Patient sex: F
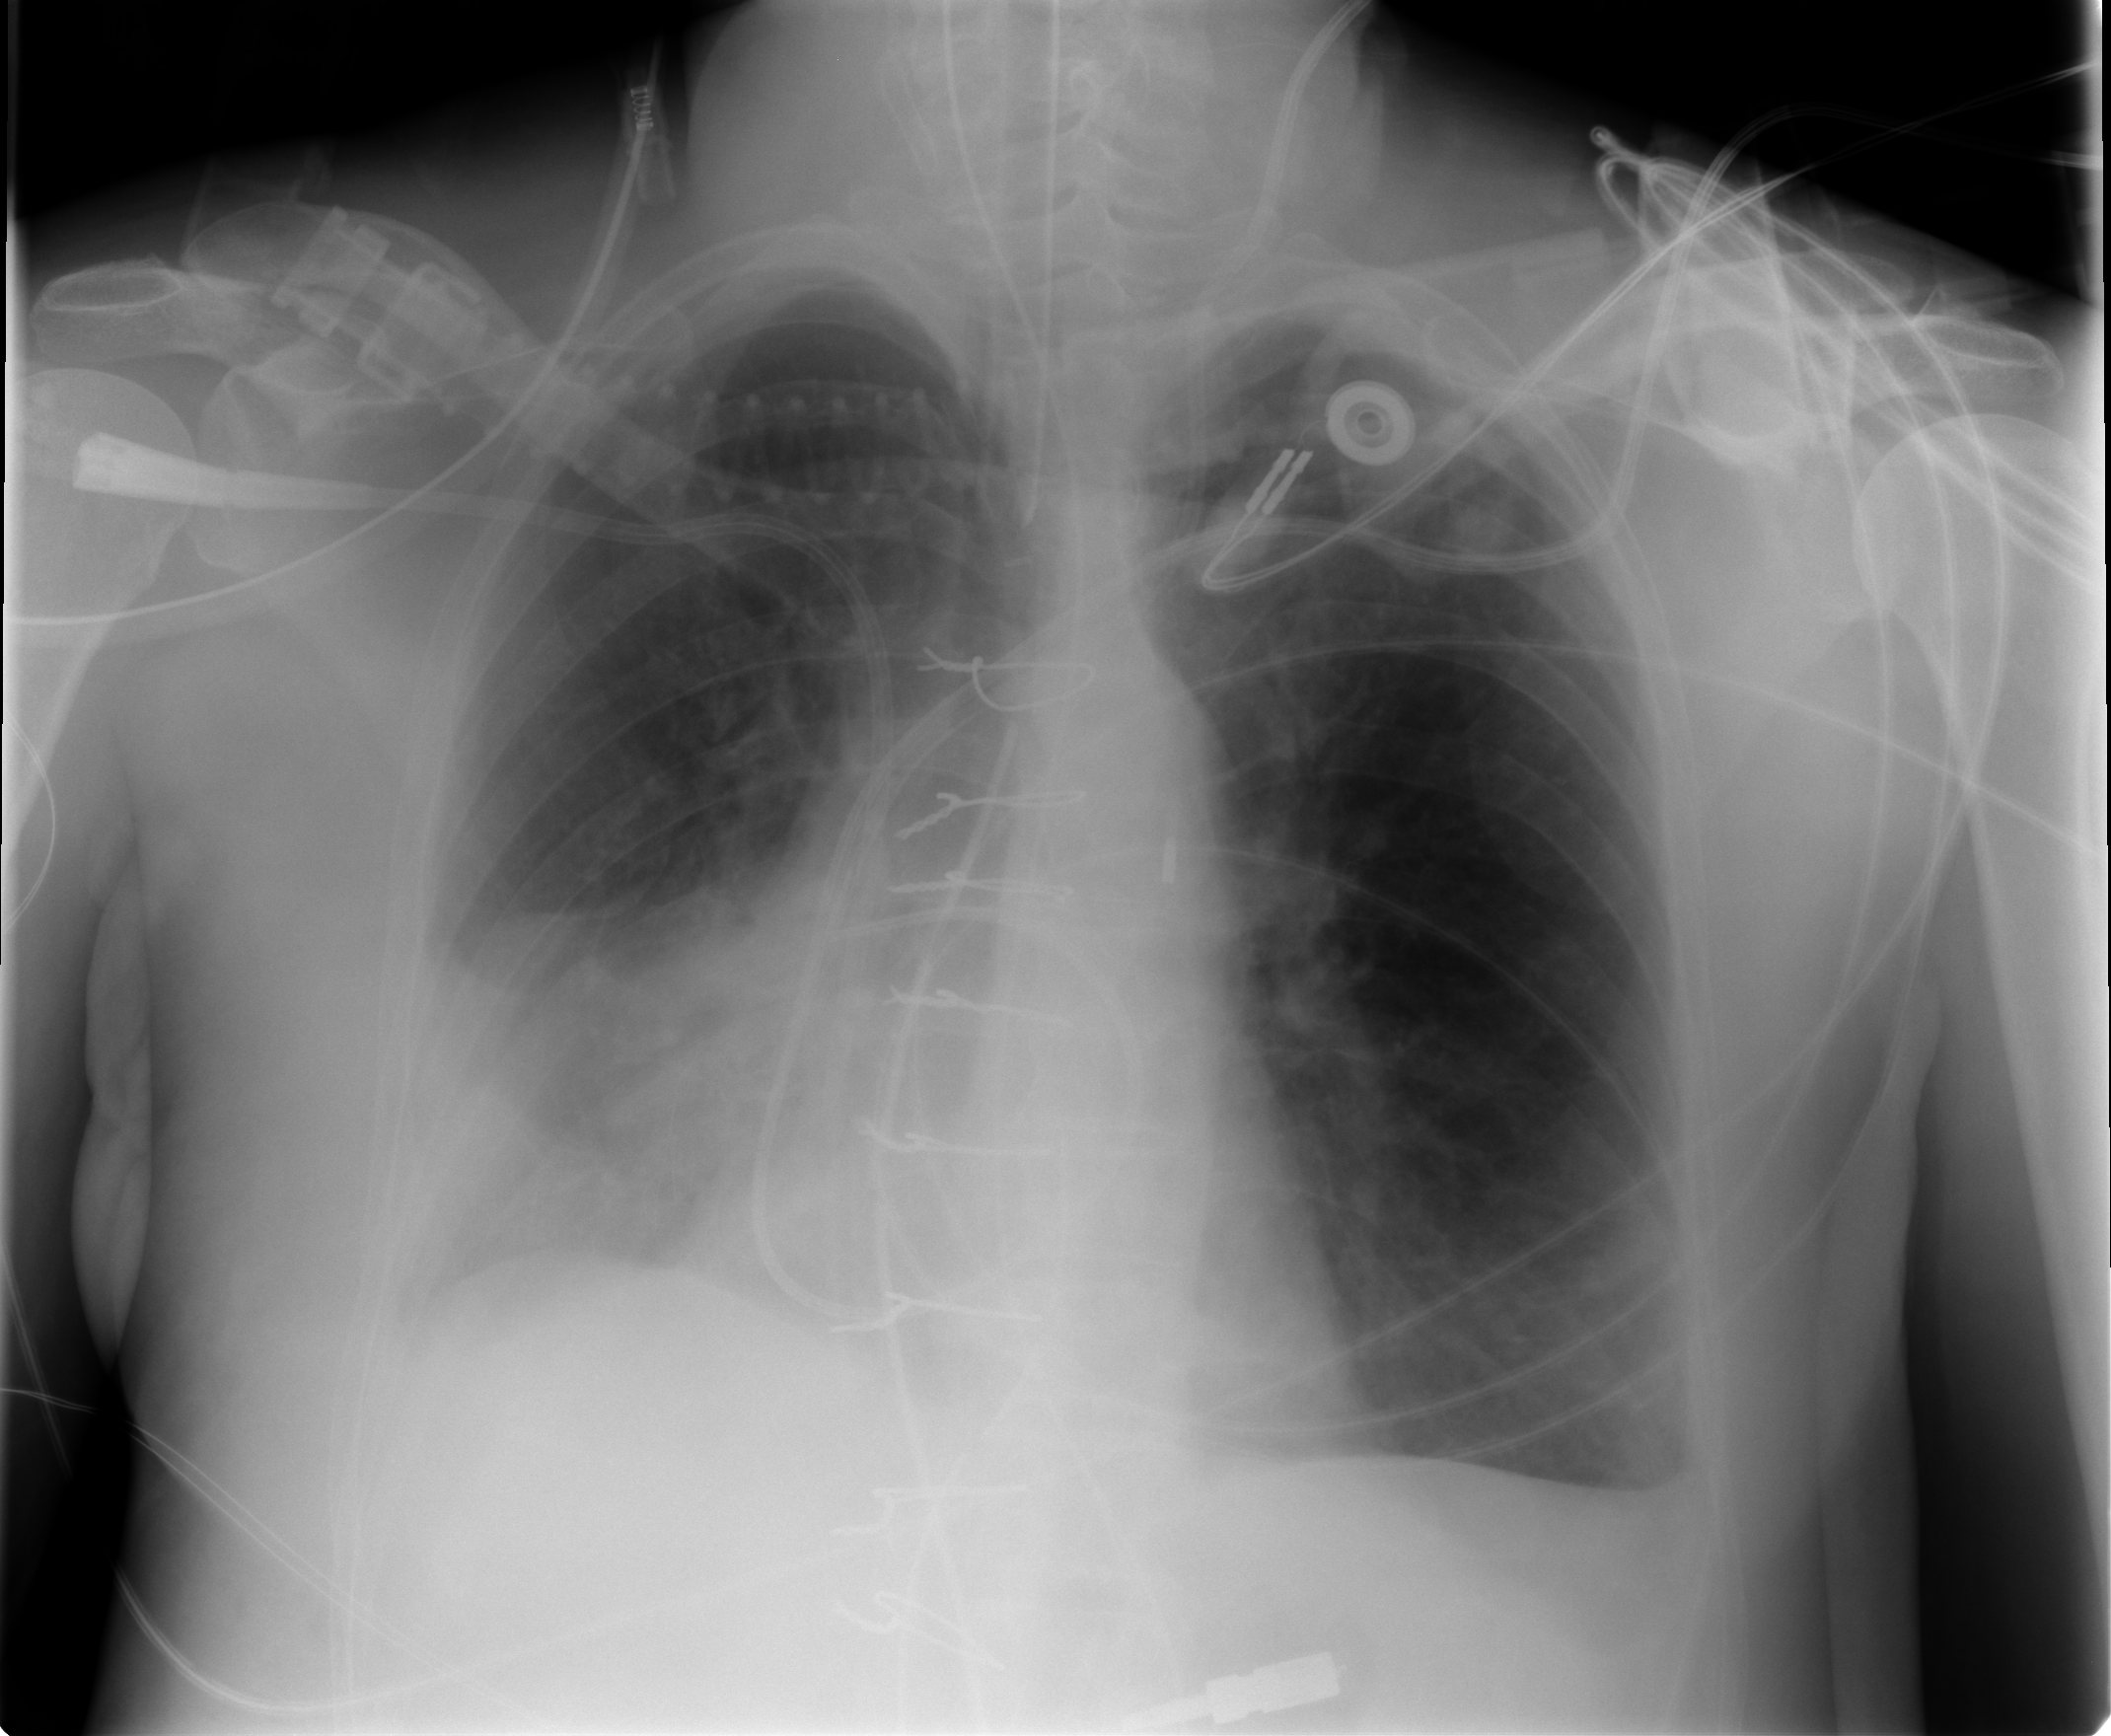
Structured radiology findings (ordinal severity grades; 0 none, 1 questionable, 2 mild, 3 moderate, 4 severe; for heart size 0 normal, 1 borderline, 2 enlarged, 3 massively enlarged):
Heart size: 0
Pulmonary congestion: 0
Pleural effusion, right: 1
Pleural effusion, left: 2
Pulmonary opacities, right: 3
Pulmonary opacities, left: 0
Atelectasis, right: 3
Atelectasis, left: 1